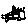
Label: car